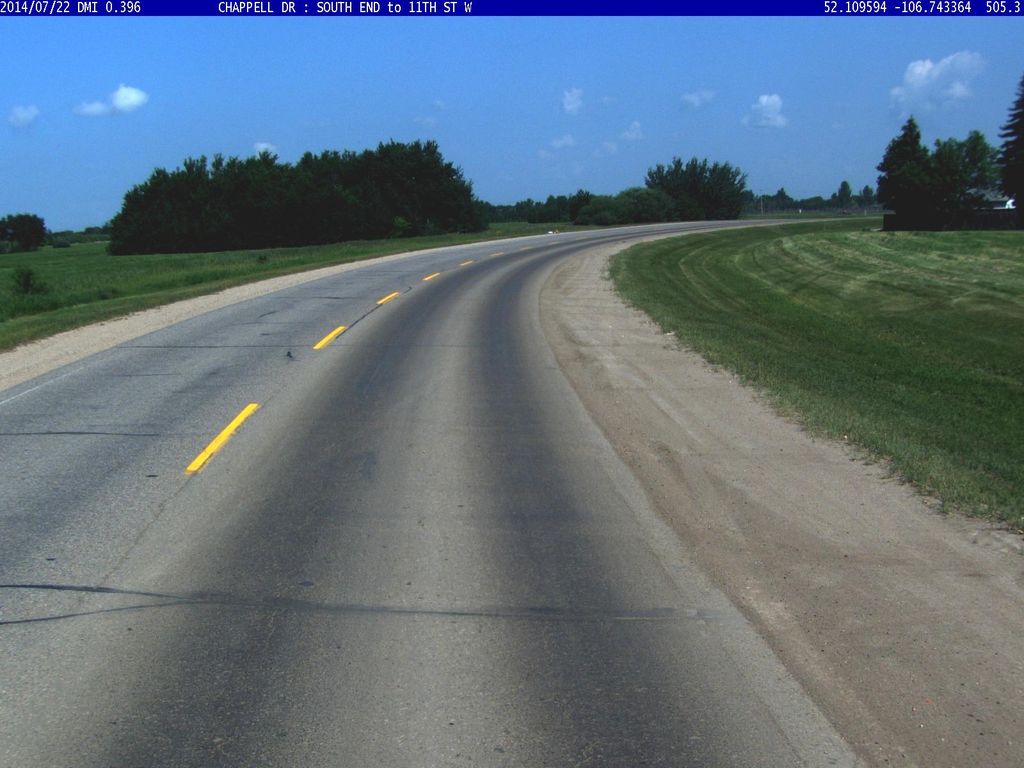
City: saskatoon